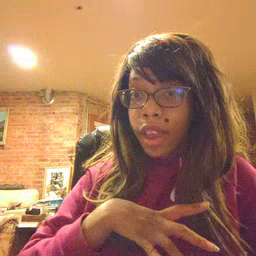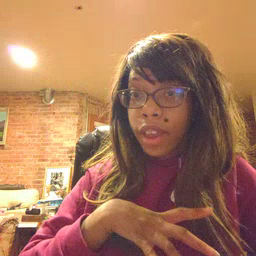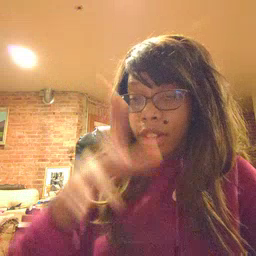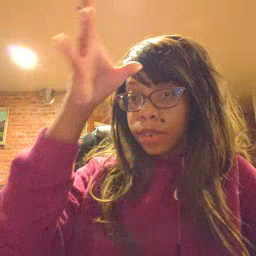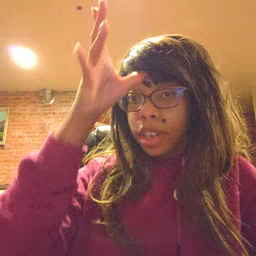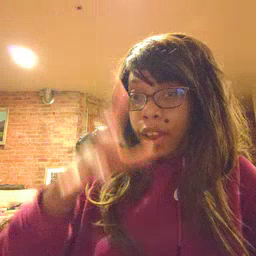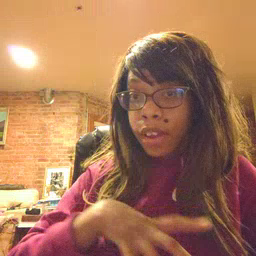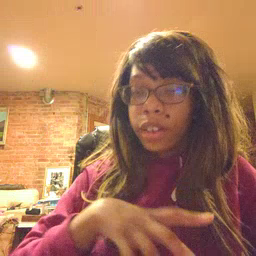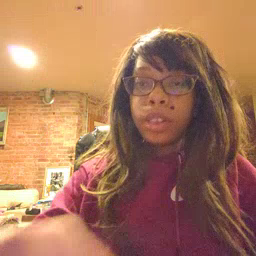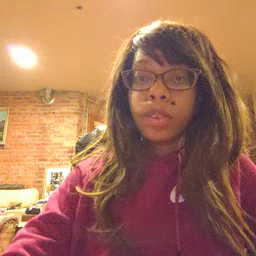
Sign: man